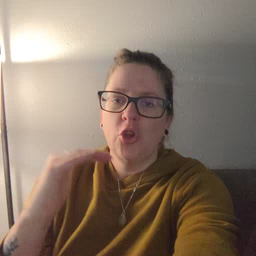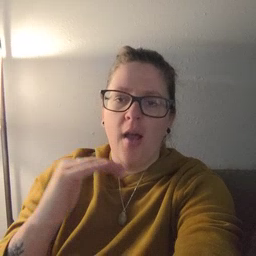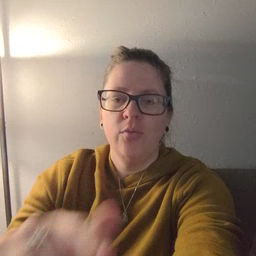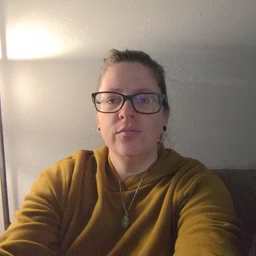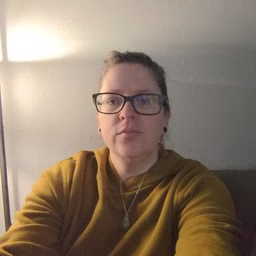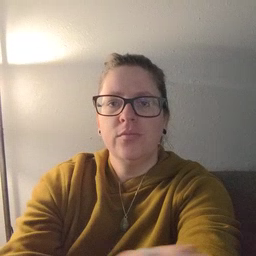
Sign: child